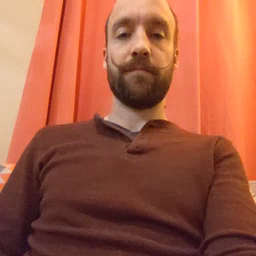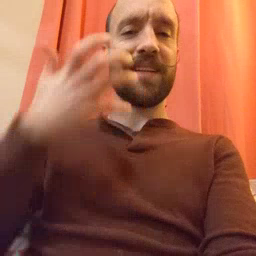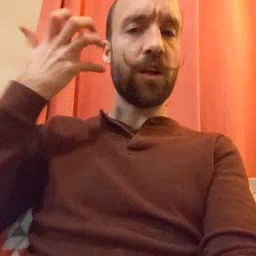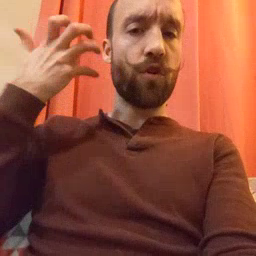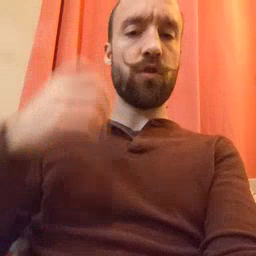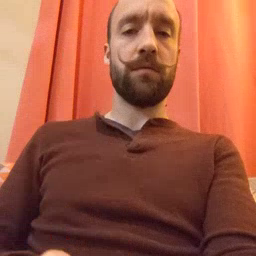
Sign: tiger